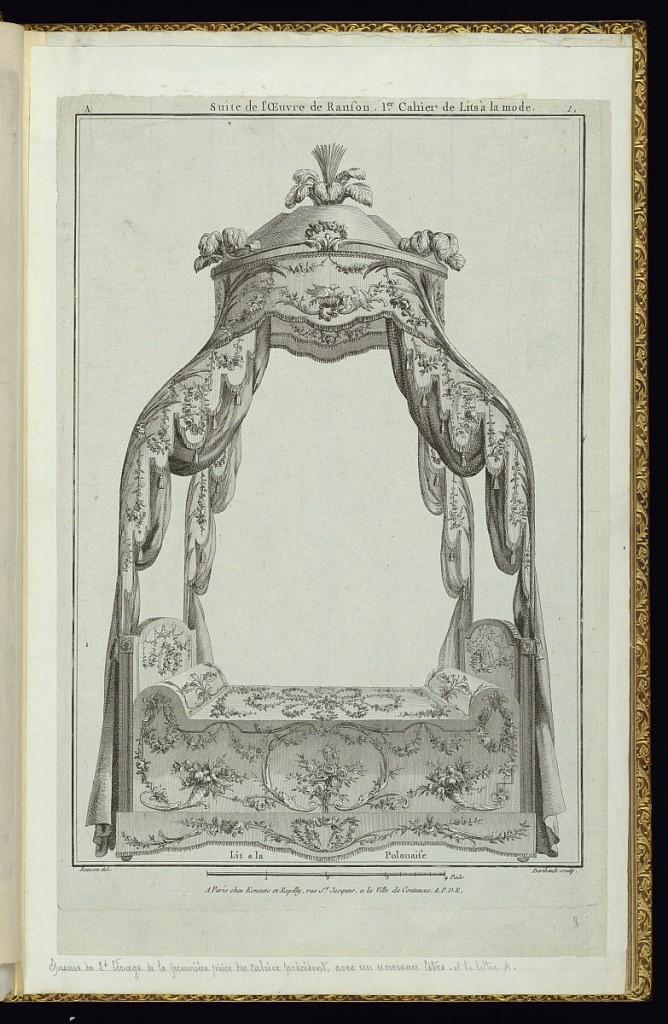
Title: Title Page
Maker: Pierre Ranson, French, 1736–1786
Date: late 18th century
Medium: Etching and engraving on laid paper
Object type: Print
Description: Title page for a series of bed designs featuring a design for a canopy bed (view from the side) with upholstered headboard and footboard of the same heights. The posts bending inwards to support a smaller crown canopy above, topped with feather finials. The bed linen is decorated with flowers, scrolling leaves, cornucopia of flowers and fruit, rosettes, festoons of flowers, and birds. The bed curtains are scalloped with passementerie and tassels. The plate is titled, numbered, and signed. A scale below.